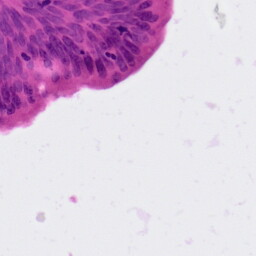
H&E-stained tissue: Colon